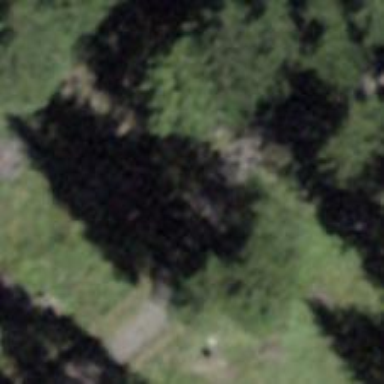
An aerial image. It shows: Bench.